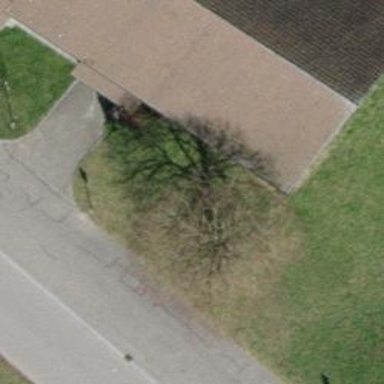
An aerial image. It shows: Urban tree adds touch of nature to the surroundings.